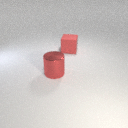
large red rubber cube behind large red metal cylinder